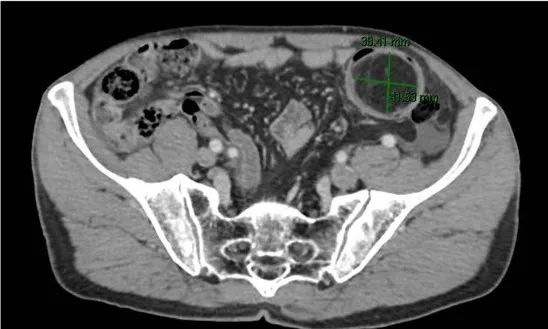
C - CT scan, axial section in portal venous phase: Head of the intussusceptum related to the fat densit, round formation, measuring 7.3 x 3.8 x 4.1 cm.
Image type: radiology (ct)